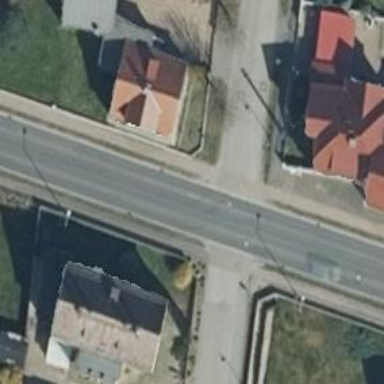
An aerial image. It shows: Residential road.